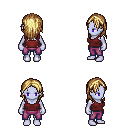
a pixel art fantasy rpg character, female body template, dark elf, purple skin, maroon pirate shirt, magenta pants, blonde long hairstyle, four views (front, back, left, right), 2x2 character sprite sheet, small pixel art, hard edges, no anti-aliasing